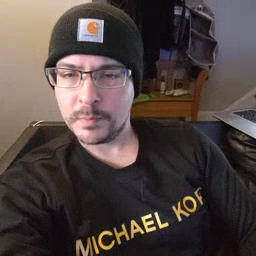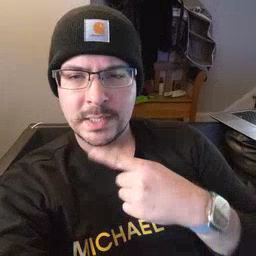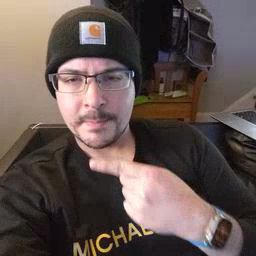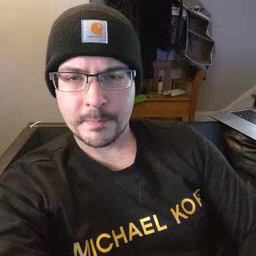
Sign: say